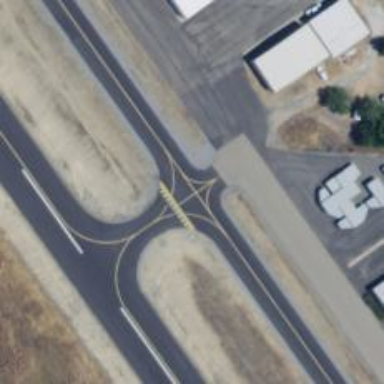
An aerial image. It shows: Image of taxiway at airport.